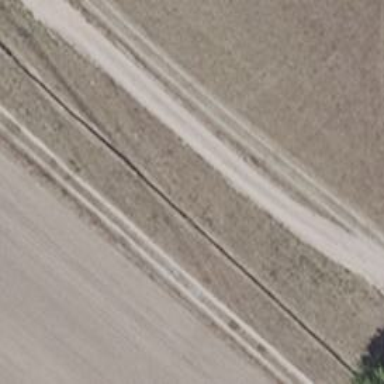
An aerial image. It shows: Track with compacted grade 2 surface.